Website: home-depot
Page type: customer-info-address
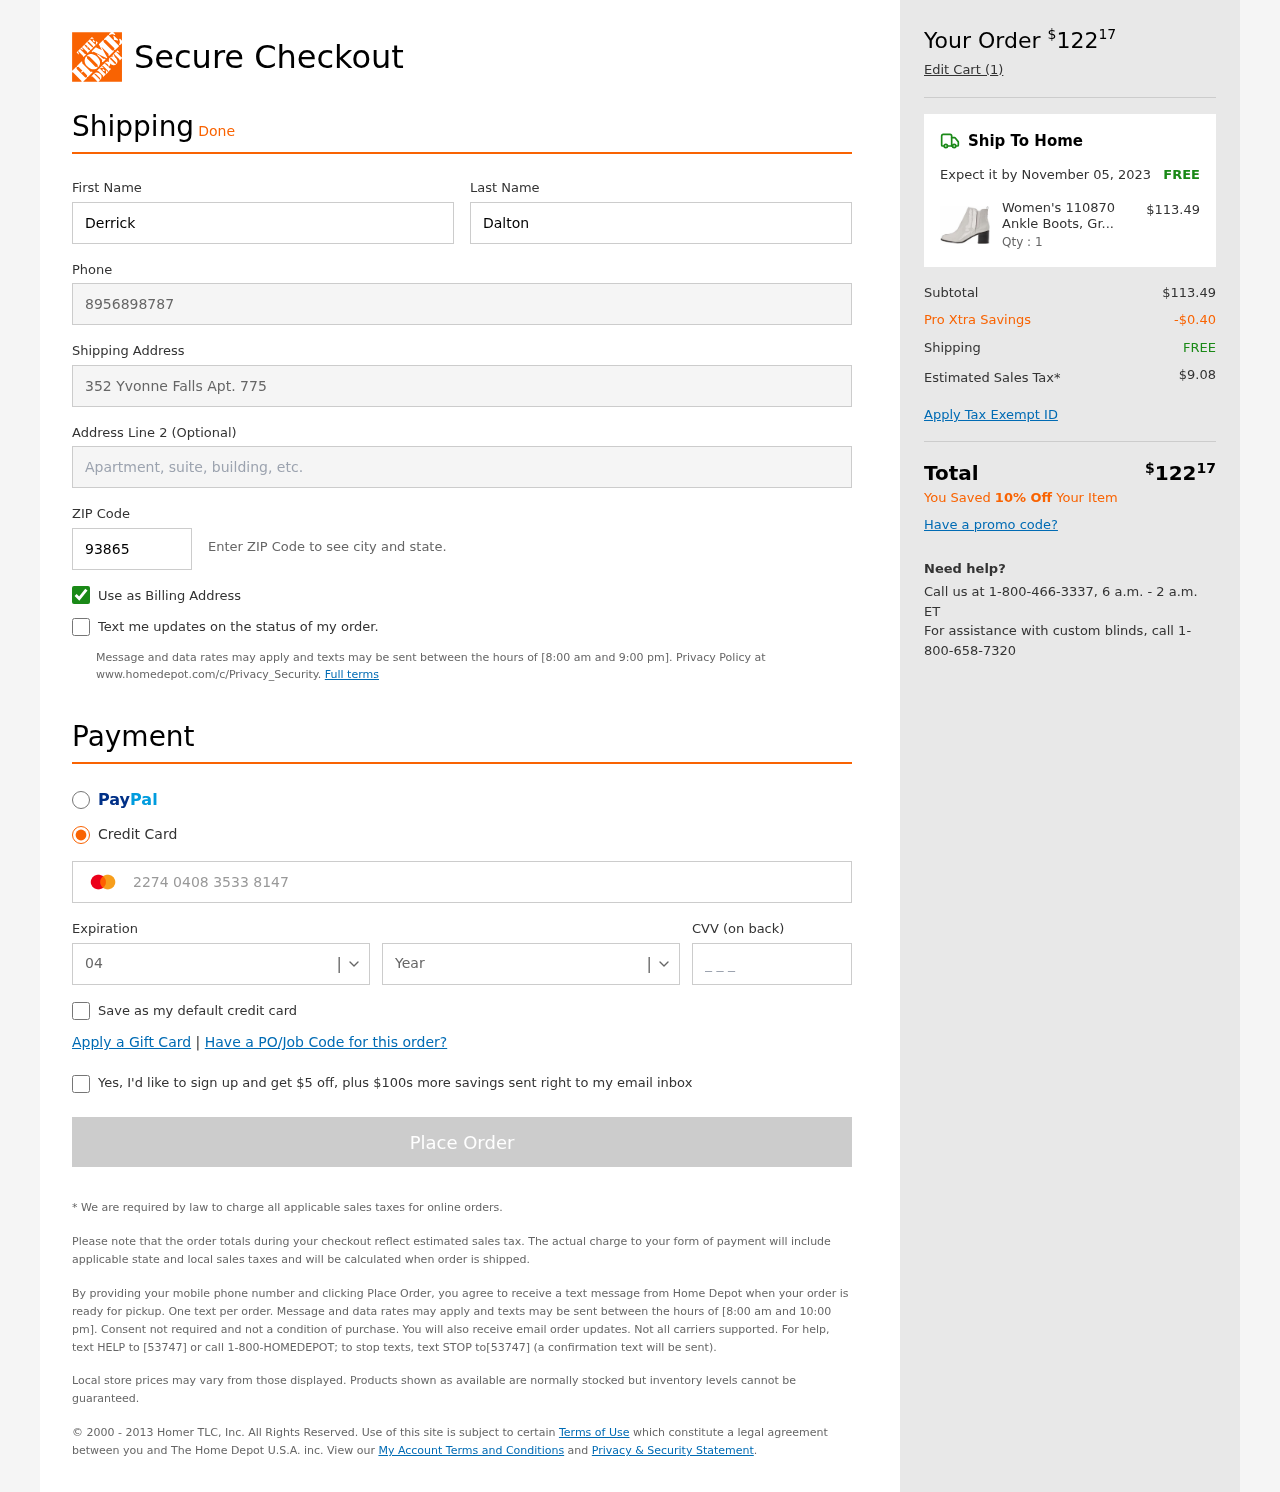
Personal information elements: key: PII_CARD_CVV
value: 231
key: PII_CARD_EXPIRY_MONTH
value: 04
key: PII_CARD_EXPIRY_YEAR
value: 26
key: PII_CARD_NUMBER
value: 2274 0408 3533 8147
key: PII_FIRSTNAME
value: Derrick
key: PII_LASTNAME
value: Dalton
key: PII_PHONE
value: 8956898787
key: PII_POSTCODE
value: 93865
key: PII_STREET
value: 352 Yvonne Falls Apt. 775
Product elements: key: PRODUCT1_NAME
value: Women's 110870 Ankle Boots, Grau Lt Grey, 8 US
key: PRODUCT1_PRICE
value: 113.49
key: PRODUCT1_QUANTITY
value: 1
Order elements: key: ORDER_TOTAL
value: $12217
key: ORDER_NUM_ITEMS
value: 1
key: ORDER_DELIVERY_DATE
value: November 05, 2023
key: ORDER_SHIPPING_COST
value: FREE
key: ORDER_SUBTOTAL
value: $113.49
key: ORDER_DISCOUNT
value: -$0.40
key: ORDER_SHIPPING_COST2
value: FREE
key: ORDER_TAX
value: $9.08
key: ORDER_TOTAL2
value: $12217
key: ORDER_SAVINGS_MESSAGE
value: You Saved 10% Off Your Item